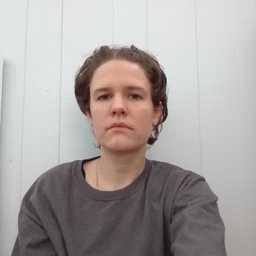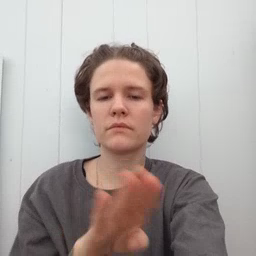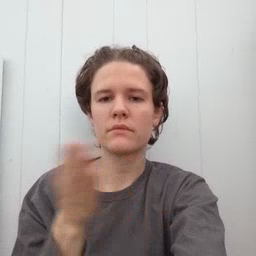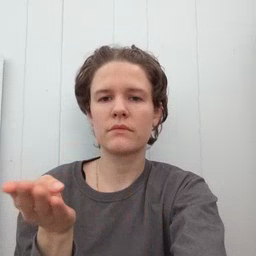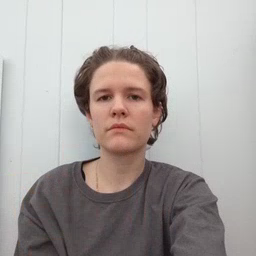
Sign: open